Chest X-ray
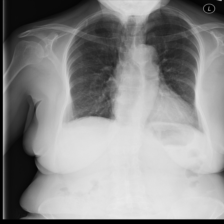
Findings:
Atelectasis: negative
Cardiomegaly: negative
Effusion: negative
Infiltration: negative
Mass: negative
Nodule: negative
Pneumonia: negative
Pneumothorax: negative
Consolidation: negative
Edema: negative
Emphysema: negative
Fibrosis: negative
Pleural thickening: negative
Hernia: negative